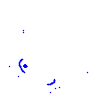
Particle: kaon